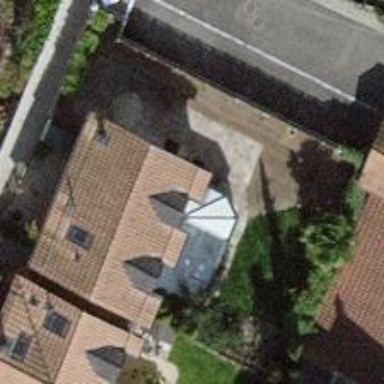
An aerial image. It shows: Garden enclosed by fence.